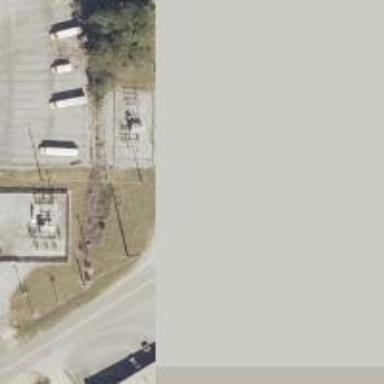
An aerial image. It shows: Power pole.